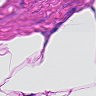
Metastatic tissue present: no